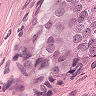
Metastatic tissue present: yes